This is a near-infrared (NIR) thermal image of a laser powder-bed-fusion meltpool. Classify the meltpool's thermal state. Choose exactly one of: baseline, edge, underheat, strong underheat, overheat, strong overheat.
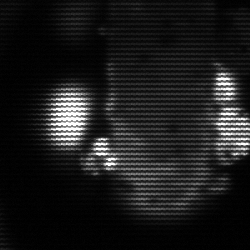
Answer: strong underheat